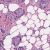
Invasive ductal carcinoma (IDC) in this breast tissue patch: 1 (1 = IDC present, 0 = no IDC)